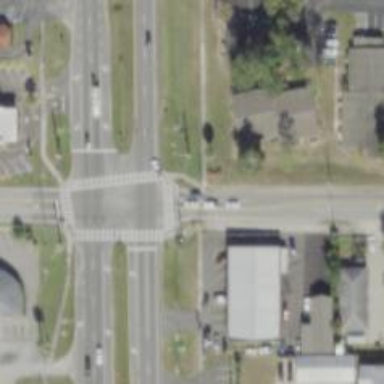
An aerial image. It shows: Marked crossing with pedestrian island.